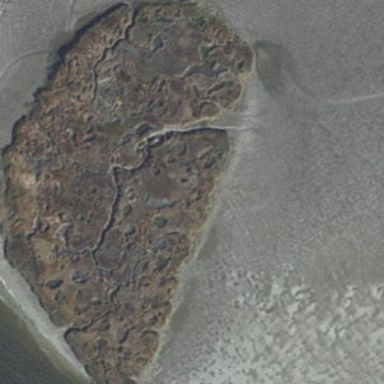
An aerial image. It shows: Saltmarsh wetland area.